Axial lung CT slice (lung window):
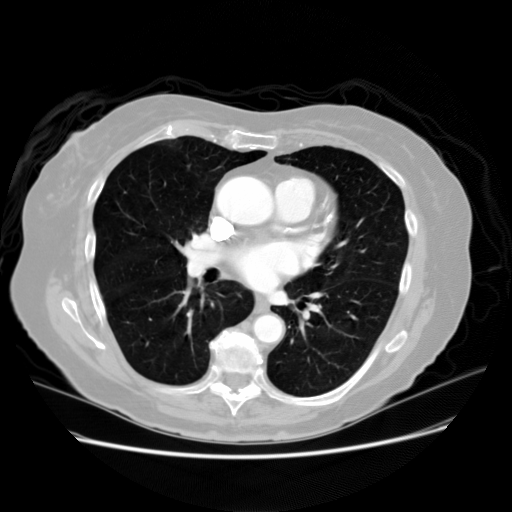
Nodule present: no